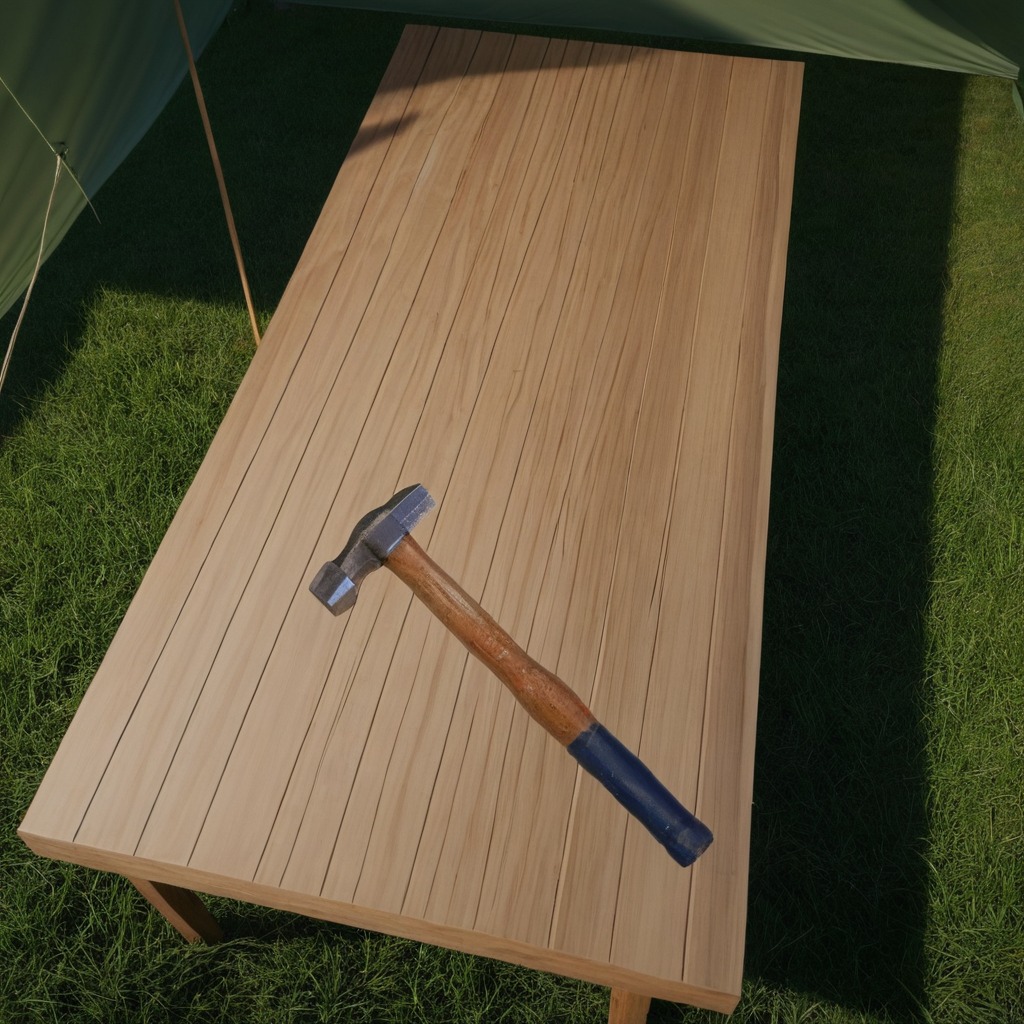
A hammer is lying on a wooden table inside a jungle field workshop tent.